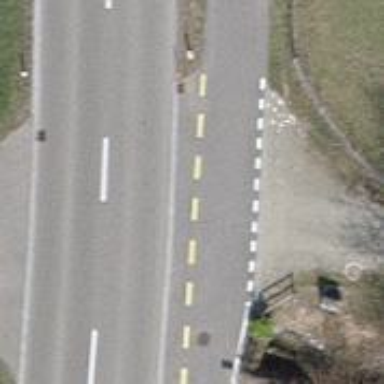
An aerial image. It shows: Asphalt cycleway.